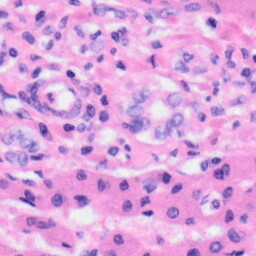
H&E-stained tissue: Liver